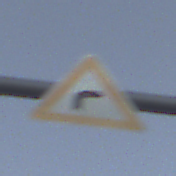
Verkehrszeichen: KurveRechts
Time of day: SunriseSunset
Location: Outdoor (Nature)
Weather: PartlyCloudy
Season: NotSpecified
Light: Natural